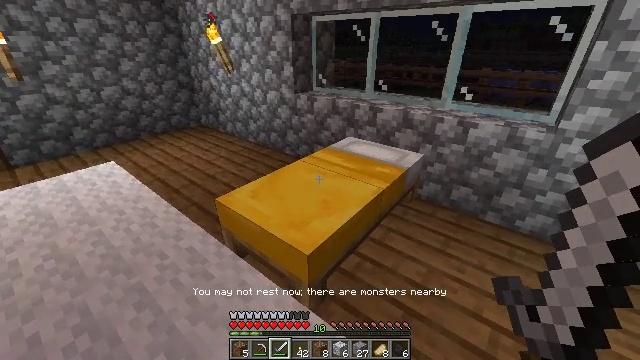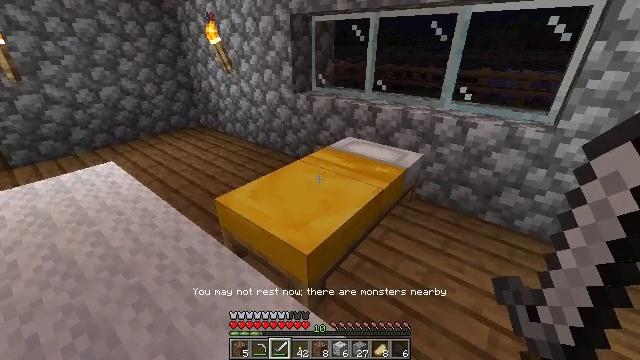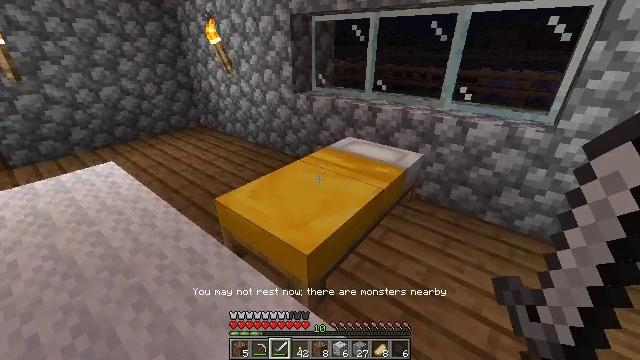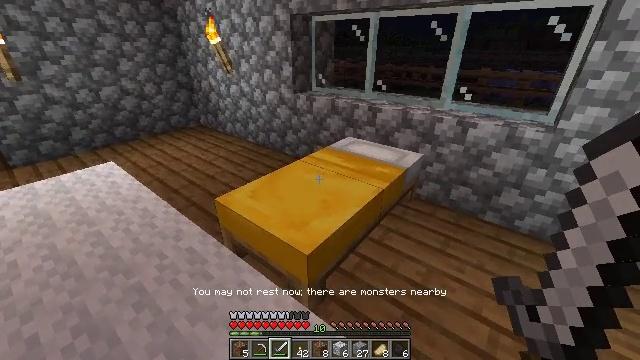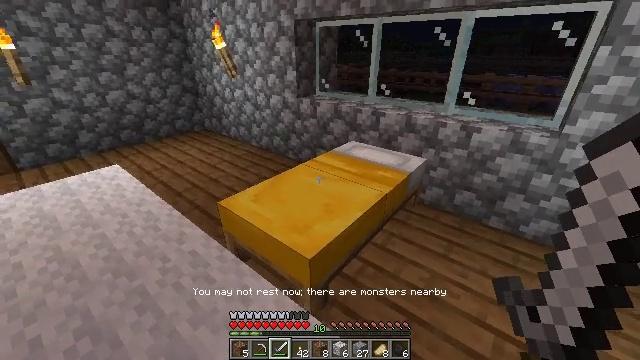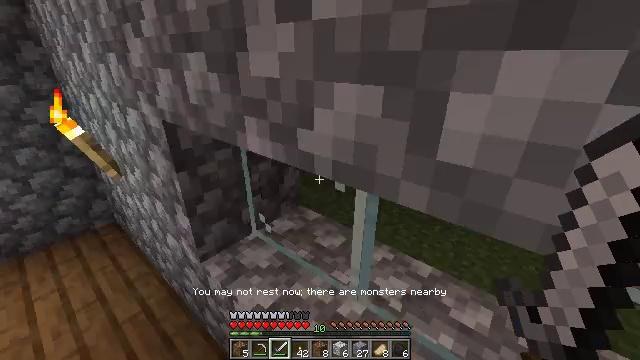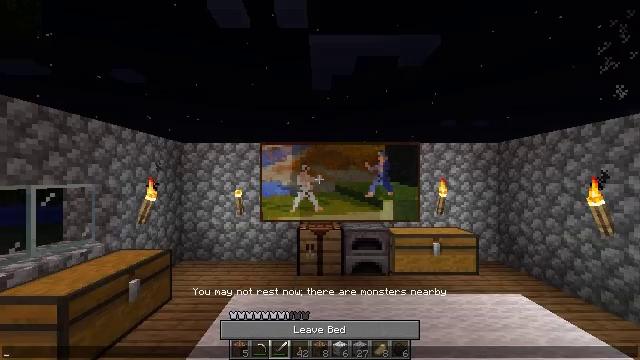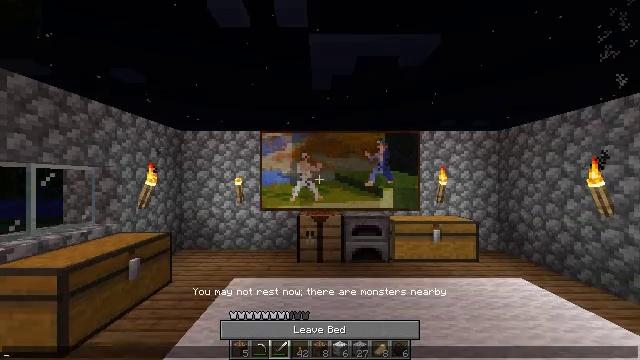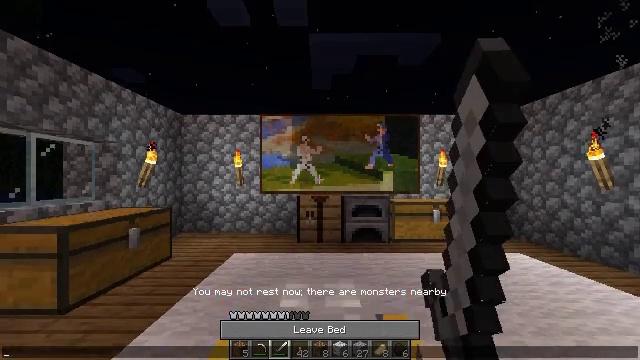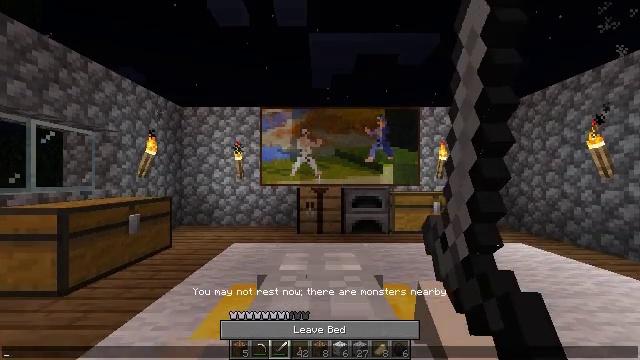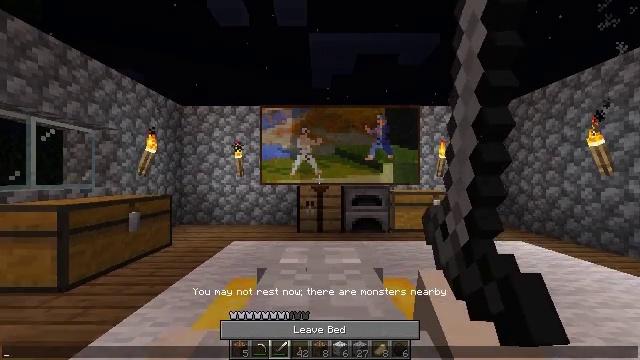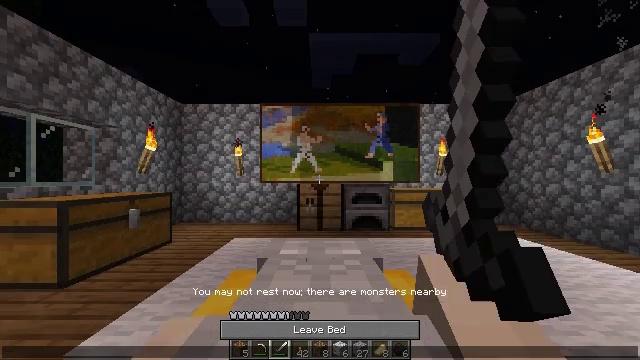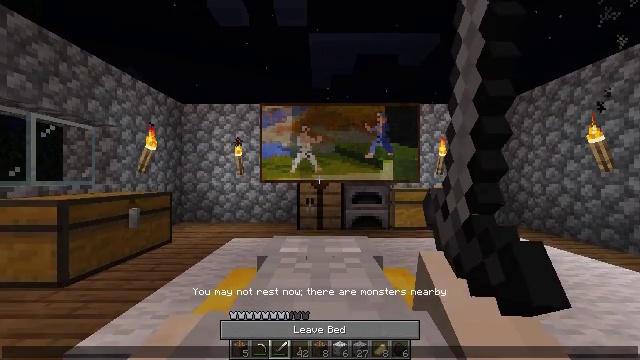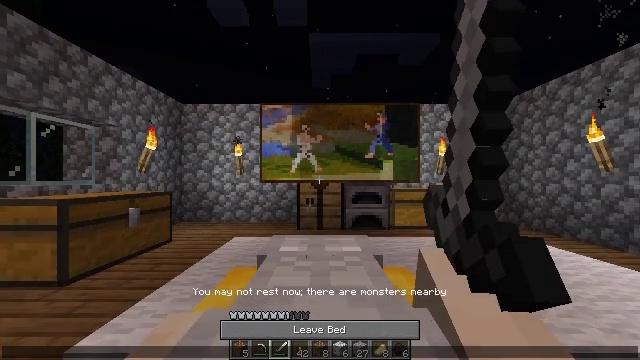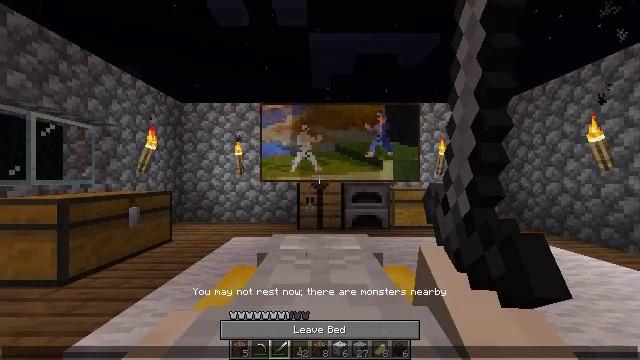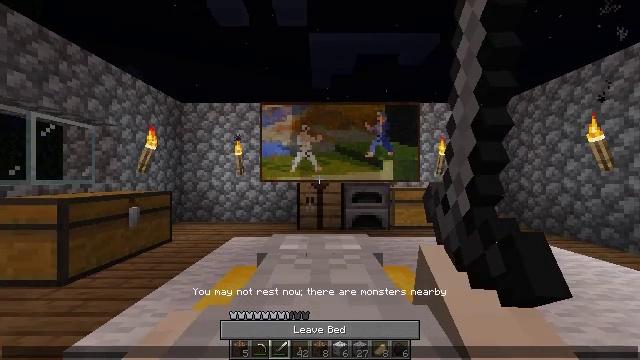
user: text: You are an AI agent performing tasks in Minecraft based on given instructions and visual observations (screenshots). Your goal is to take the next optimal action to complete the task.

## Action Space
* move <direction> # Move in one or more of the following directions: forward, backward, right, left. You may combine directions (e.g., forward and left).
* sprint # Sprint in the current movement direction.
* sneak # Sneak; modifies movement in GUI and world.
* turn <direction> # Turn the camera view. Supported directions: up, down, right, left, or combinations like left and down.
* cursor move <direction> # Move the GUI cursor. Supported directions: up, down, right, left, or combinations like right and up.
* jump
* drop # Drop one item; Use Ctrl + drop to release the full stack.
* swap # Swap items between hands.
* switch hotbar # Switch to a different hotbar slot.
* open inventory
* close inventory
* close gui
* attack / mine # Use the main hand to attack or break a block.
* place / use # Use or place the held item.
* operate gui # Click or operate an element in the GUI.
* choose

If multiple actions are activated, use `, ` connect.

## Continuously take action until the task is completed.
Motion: motion action
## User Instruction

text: Create a clock at the crafting table.
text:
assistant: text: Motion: use / place
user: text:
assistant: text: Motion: use / place
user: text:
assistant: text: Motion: no_op
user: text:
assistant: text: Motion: no_op
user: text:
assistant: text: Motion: turn left and up
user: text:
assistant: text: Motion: no_op
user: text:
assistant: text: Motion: open gui
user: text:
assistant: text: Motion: no_op
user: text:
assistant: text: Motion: no_op
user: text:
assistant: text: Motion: no_op
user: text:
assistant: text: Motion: no_op
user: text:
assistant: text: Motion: no_op
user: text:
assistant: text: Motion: no_op
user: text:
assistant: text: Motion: no_op
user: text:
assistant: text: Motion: no_op
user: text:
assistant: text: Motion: no_op
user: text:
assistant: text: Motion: no_op
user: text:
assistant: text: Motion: no_op
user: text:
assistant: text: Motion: no_op
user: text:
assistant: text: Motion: no_op
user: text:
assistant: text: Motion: no_op
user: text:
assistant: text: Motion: no_op
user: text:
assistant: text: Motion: no_op
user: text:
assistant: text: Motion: no_op
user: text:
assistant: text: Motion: no_op
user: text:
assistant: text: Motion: no_op
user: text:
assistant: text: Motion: no_op
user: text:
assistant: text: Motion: no_op
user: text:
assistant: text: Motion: no_op
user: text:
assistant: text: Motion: no_op